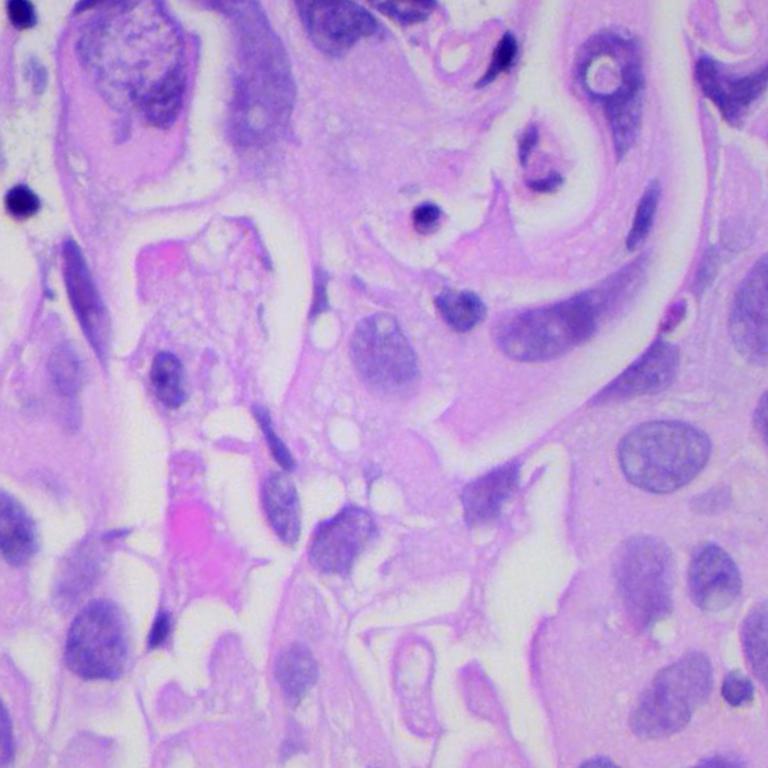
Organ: lung
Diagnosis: adenocarcinomas